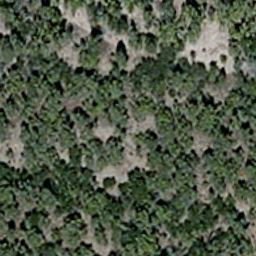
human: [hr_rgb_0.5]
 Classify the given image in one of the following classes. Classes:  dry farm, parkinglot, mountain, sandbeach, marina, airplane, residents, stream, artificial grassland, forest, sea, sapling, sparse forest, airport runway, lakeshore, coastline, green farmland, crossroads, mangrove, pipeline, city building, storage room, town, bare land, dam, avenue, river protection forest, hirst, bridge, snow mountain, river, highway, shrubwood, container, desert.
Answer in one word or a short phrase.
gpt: sparse forest